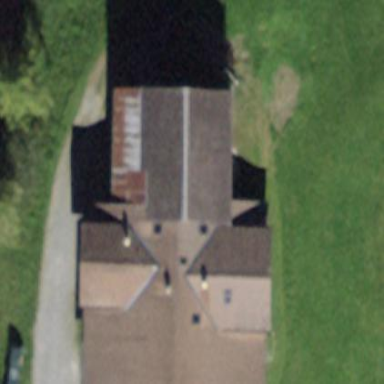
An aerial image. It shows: Barn.